Field crop: maize
Growth stage: 1
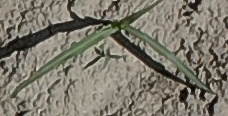
Species: sorghum